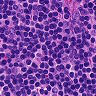
Metastatic tissue present: no